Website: home-depot
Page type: customer-info-address
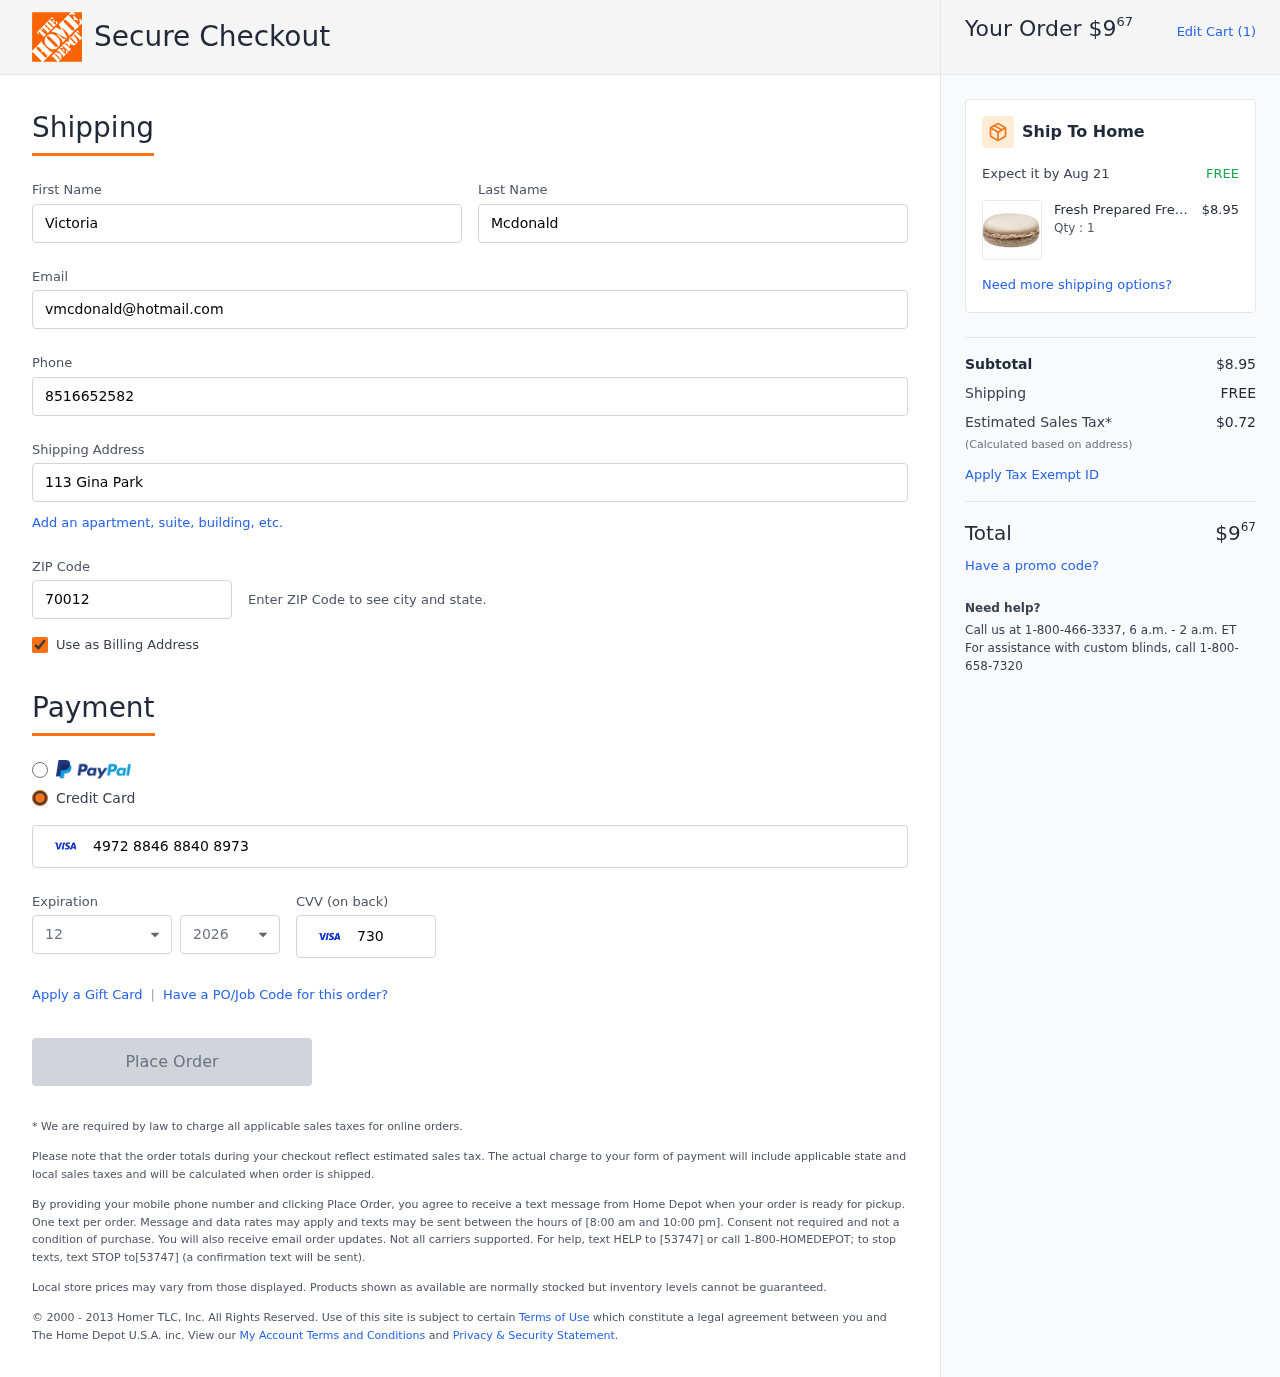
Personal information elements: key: PII_CARD_CVV
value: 730
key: PII_CARD_EXPIRY_MONTH
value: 12
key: PII_CARD_EXPIRY_YEAR
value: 26
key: PII_CARD_NUMBER
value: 4972 8846 8840 8973
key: PII_EMAIL
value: vmcdonald@hotmail.com
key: PII_FIRSTNAME
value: Victoria
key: PII_LASTNAME
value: Mcdonald
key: PII_PHONE
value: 8516652582
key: PII_POSTCODE
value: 70012
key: PII_STREET
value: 113 Gina Park
Product elements: key: PRODUCT1_BRAND
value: Fresh Prepared
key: PRODUCT1_NAME
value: Fresh Prepared, Macaron, Salted Caramel, 1.9 Oz (3 count)
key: PRODUCT1_PRICE
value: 8.95
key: PRODUCT1_QUANTITY
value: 1
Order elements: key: ORDER_TOTAL
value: $967
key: ORDER_NUM_ITEMS
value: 1
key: ORDER_DELIVERY_DATE
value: Aug 21
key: ORDER_SUBTOTAL
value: $8.95
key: ORDER_SHIPPING_COST
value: FREE
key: ORDER_TAX
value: $0.72